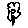
Label: flower